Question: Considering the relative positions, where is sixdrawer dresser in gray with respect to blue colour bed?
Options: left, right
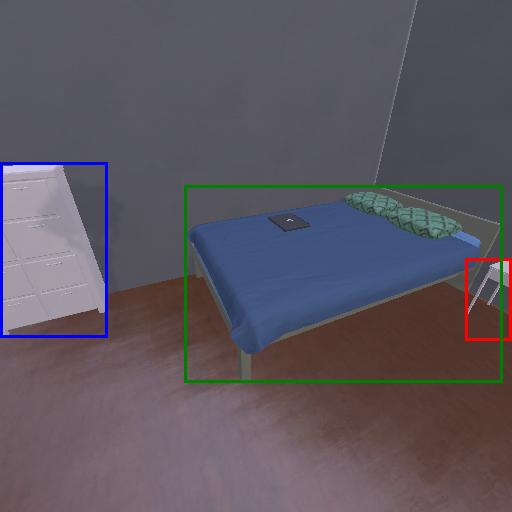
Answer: left